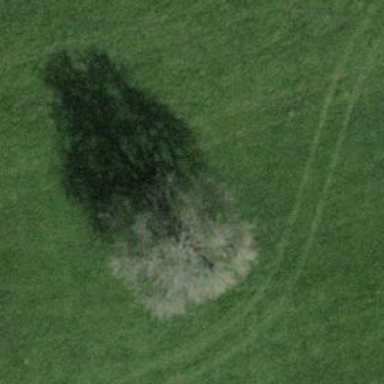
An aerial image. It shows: Single tag "natural: tree."